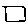
Label: square